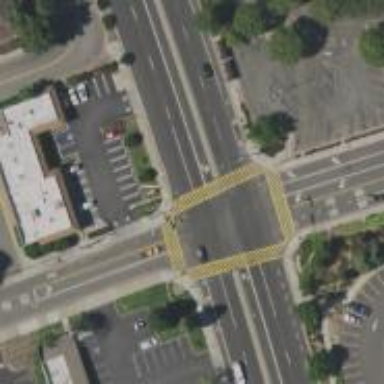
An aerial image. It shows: Marked crossing on the road.